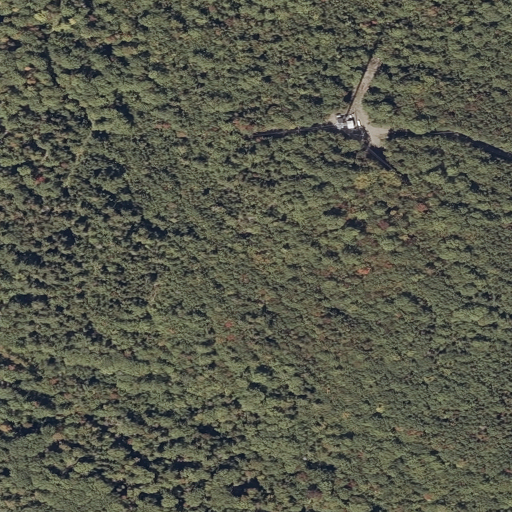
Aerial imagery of mountain in Maine named Bean Mountain containing mixed forest, evergreen forest, deciduous forest, low intensity development, and shrub